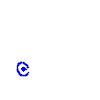
Particle: pion